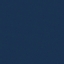
Label: SeaLake